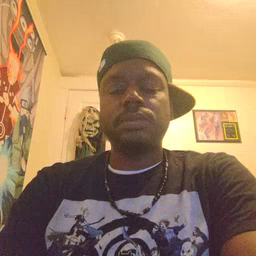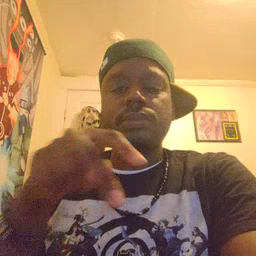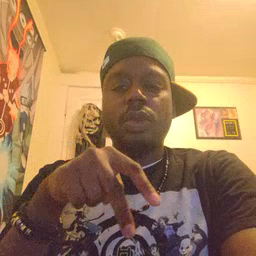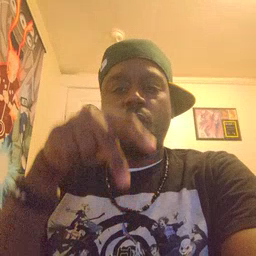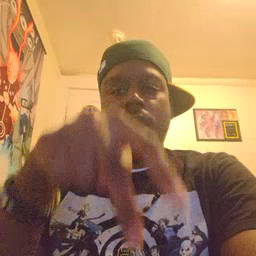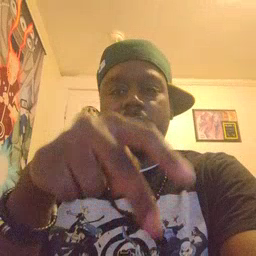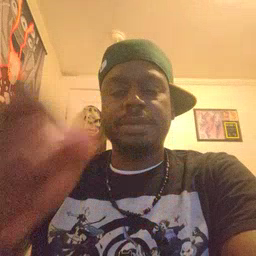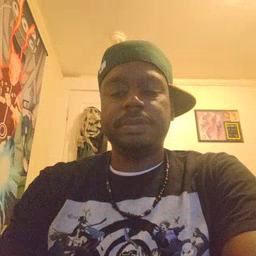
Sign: ride